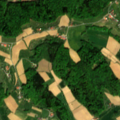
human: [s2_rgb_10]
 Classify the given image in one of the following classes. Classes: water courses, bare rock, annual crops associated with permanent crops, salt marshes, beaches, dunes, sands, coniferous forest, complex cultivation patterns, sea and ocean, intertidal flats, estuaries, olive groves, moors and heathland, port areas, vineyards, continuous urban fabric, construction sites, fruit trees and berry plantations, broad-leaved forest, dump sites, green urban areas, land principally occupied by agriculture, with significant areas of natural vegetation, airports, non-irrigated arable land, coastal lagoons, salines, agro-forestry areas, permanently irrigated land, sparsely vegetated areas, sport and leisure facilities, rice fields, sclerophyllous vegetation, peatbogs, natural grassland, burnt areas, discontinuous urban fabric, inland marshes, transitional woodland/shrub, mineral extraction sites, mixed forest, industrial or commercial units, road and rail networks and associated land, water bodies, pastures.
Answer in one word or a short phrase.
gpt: non-irrigated arable land, complex cultivation patterns, land principally occupied by agriculture, with significant areas of natural vegetation, broad-leaved forest, mixed forest